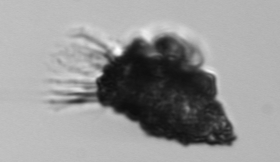
Label: Tintinnopsis